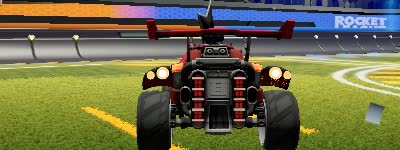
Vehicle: octane